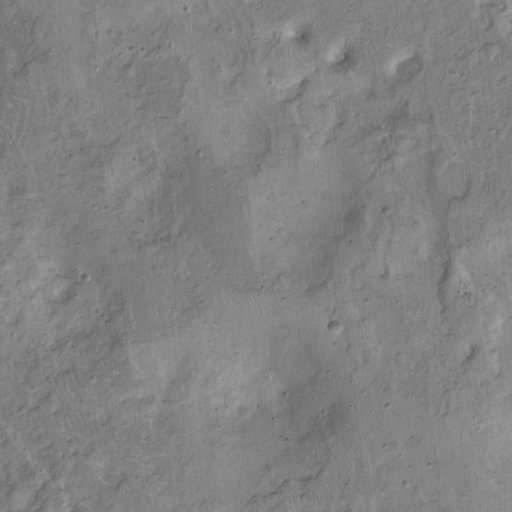
Classes present: Background, Cone